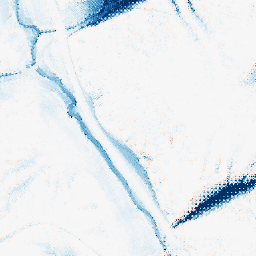
Category: morphological
Decomposition family: morphological
Decomposition parameters: operation: closing
size: 20
Upsampling method: regularized
Upsampling parameters: scale: 2
lambda_reg: 0.1
Upsampling scale: 2